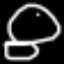
Label: frog